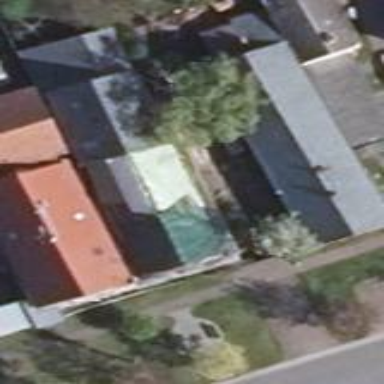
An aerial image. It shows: Building with gabled roof oriented along its length.